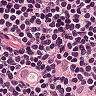
Metastatic tissue present: yes